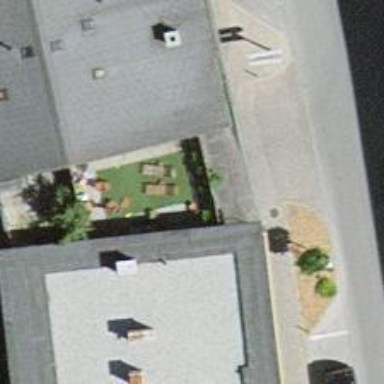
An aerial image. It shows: Parking area.